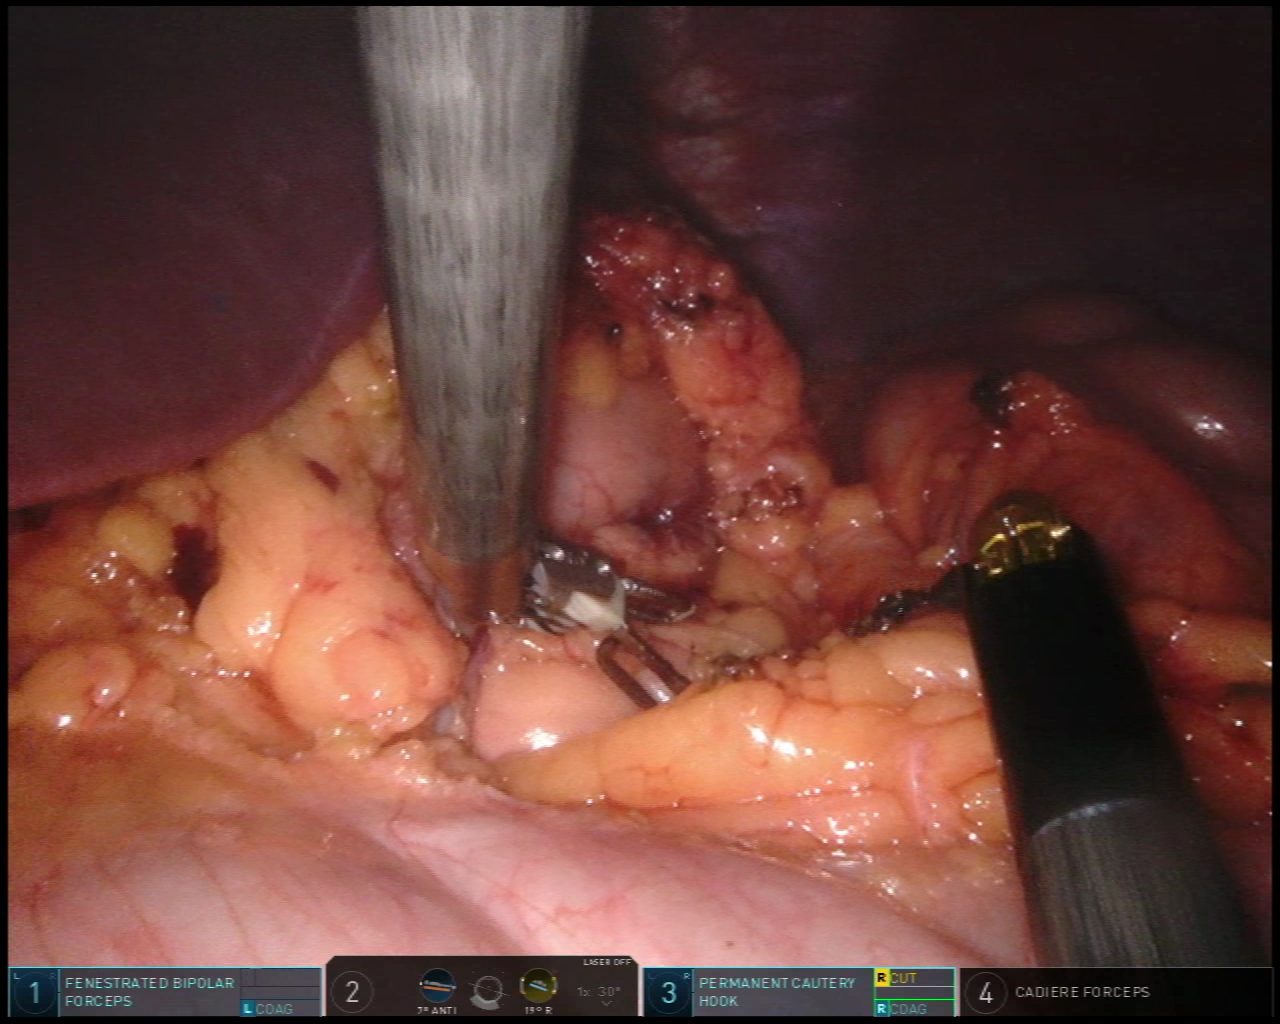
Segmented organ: liver
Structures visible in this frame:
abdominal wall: yes
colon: yes
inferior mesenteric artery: no
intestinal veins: no
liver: yes
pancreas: no
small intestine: no
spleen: no
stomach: yes
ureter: no
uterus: no
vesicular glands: no